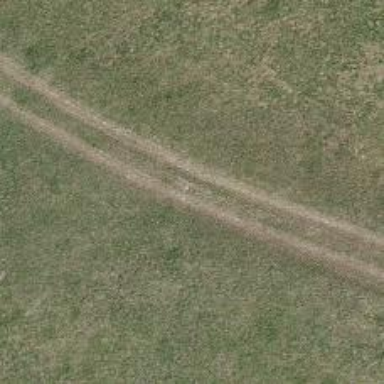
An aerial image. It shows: Track with very rough surface.